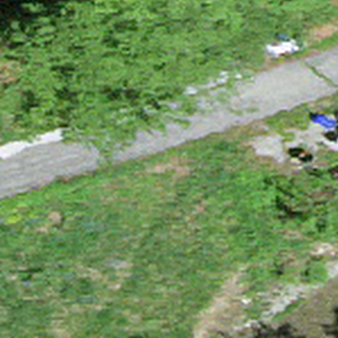
Label: other